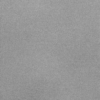
Label: dusty